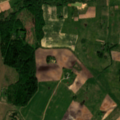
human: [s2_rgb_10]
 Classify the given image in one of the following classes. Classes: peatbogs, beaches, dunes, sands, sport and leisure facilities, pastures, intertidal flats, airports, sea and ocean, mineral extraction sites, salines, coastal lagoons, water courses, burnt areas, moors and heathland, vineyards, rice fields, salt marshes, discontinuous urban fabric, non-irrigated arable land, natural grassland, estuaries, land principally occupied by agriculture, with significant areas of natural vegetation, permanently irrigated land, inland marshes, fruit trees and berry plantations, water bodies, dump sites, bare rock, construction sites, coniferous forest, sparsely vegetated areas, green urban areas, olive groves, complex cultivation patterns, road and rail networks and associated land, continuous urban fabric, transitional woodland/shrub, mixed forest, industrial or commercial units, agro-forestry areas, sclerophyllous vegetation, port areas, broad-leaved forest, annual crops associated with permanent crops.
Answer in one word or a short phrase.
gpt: non-irrigated arable land, pastures, complex cultivation patterns, land principally occupied by agriculture, with significant areas of natural vegetation, broad-leaved forest